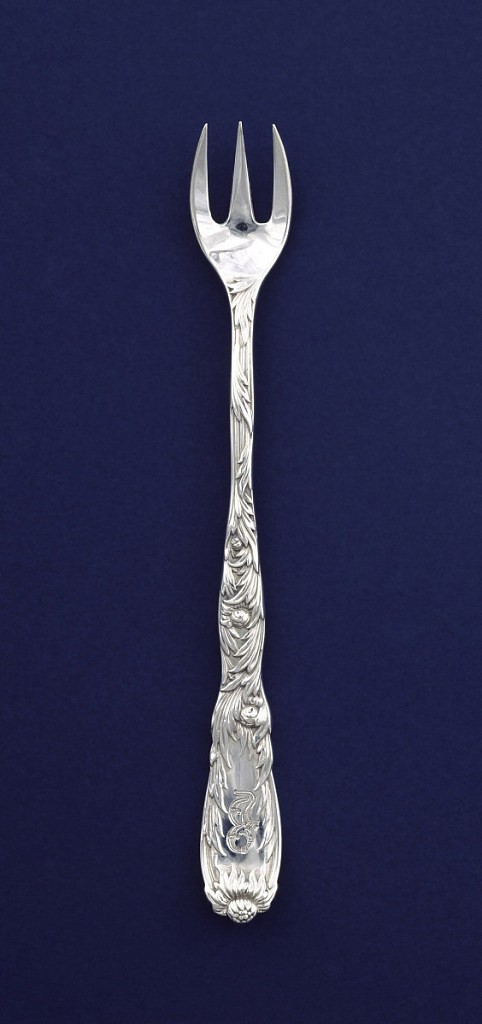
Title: Chrysanthemum Pattern Oyster Fork
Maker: Tiffany & Company, American, established 1853
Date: ca. 1880
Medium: silver
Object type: fork
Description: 1957-61-44-a: Three short tines, widely spaced, forming curved b...;     1957-61-44-b: Three short tines, widely spaced, forming curved b...;     1957-61-44-c: Three short tines, widely spaced, forming curved b...;     1957-61-44-d: Three short tines, widely spaced, forming curved b...;     1957-61-44-e: Three short tines, widely spaced, forming curved b...;     1957-61-44-f: Three short tines, widely spaced, forming curved b...